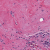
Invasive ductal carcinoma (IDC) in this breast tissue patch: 0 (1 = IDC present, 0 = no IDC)